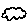
Label: cloud